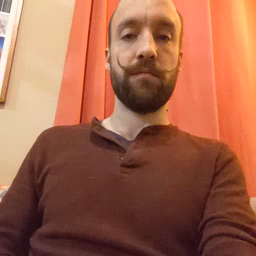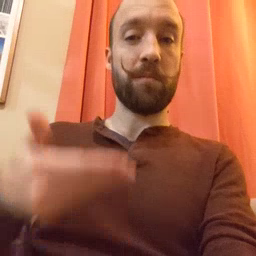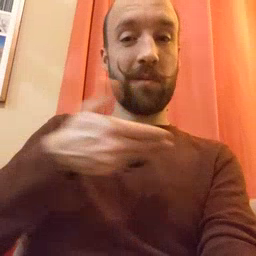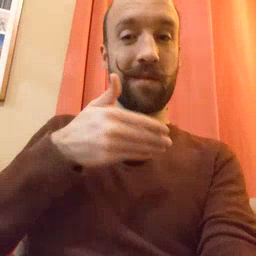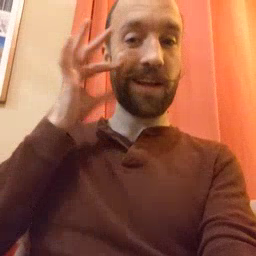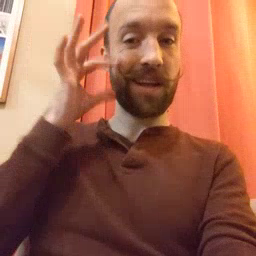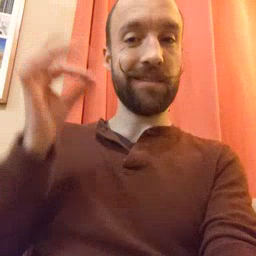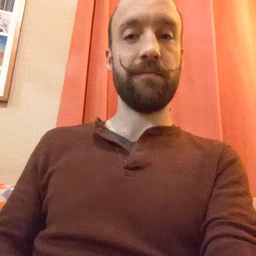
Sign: kitty